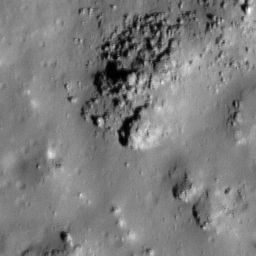
Pit: Tycho 19
Host crater: Tycho
Host type: impact_melt
Lunar coordinates: latitude -43.1, longitude 349.418